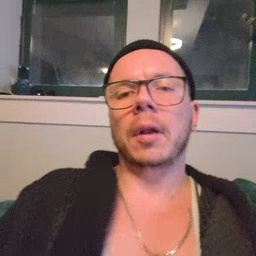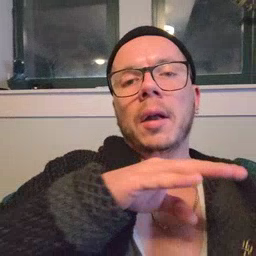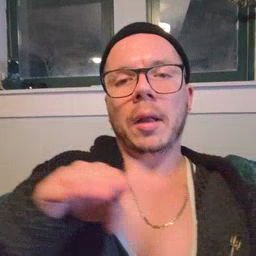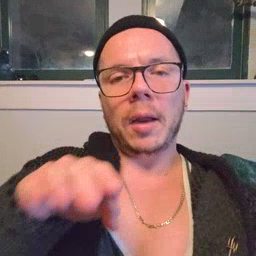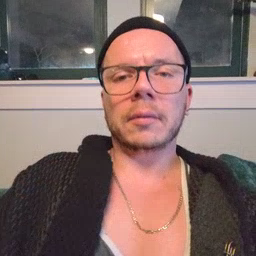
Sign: clean